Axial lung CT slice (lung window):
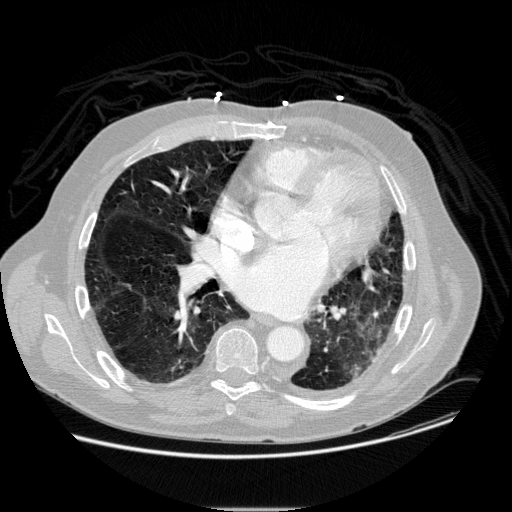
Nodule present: no